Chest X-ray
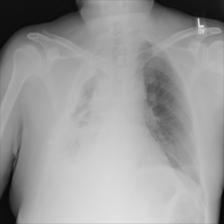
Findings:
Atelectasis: negative
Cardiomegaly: negative
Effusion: negative
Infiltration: negative
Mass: negative
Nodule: negative
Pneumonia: negative
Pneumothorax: negative
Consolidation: negative
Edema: negative
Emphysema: negative
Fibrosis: negative
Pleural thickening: negative
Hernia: negative